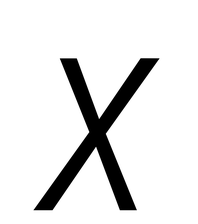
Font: Roboto-Italic_Condensed_Light_Italic